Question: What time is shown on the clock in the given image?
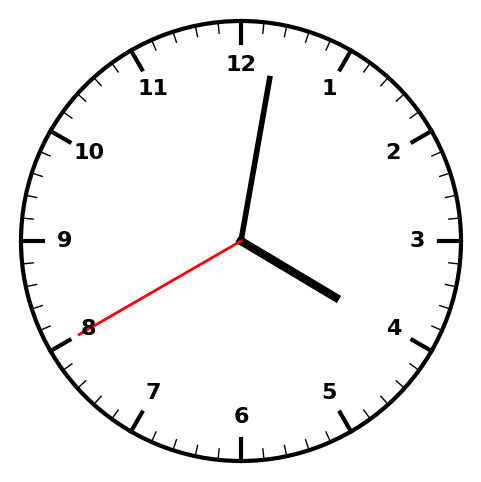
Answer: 04:01:40